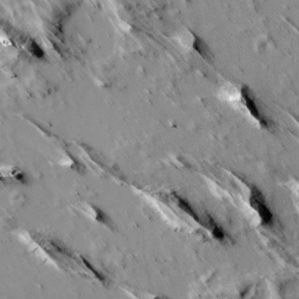
Label: non_frost